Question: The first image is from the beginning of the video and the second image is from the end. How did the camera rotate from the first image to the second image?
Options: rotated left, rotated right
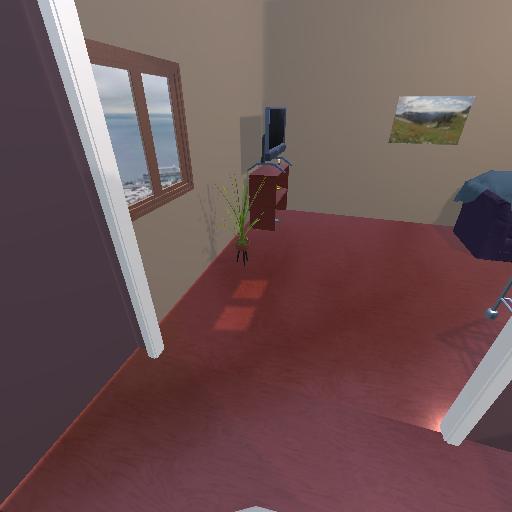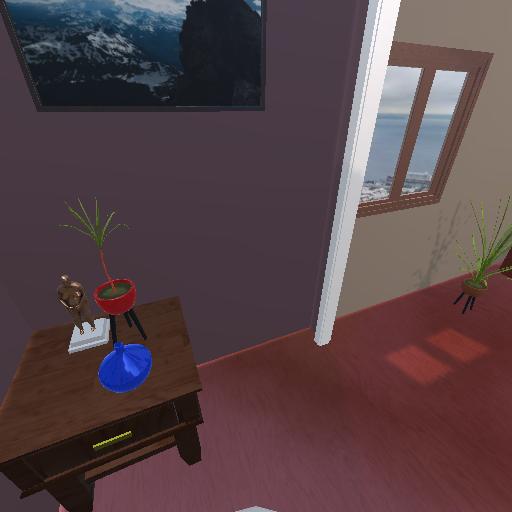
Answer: rotated left